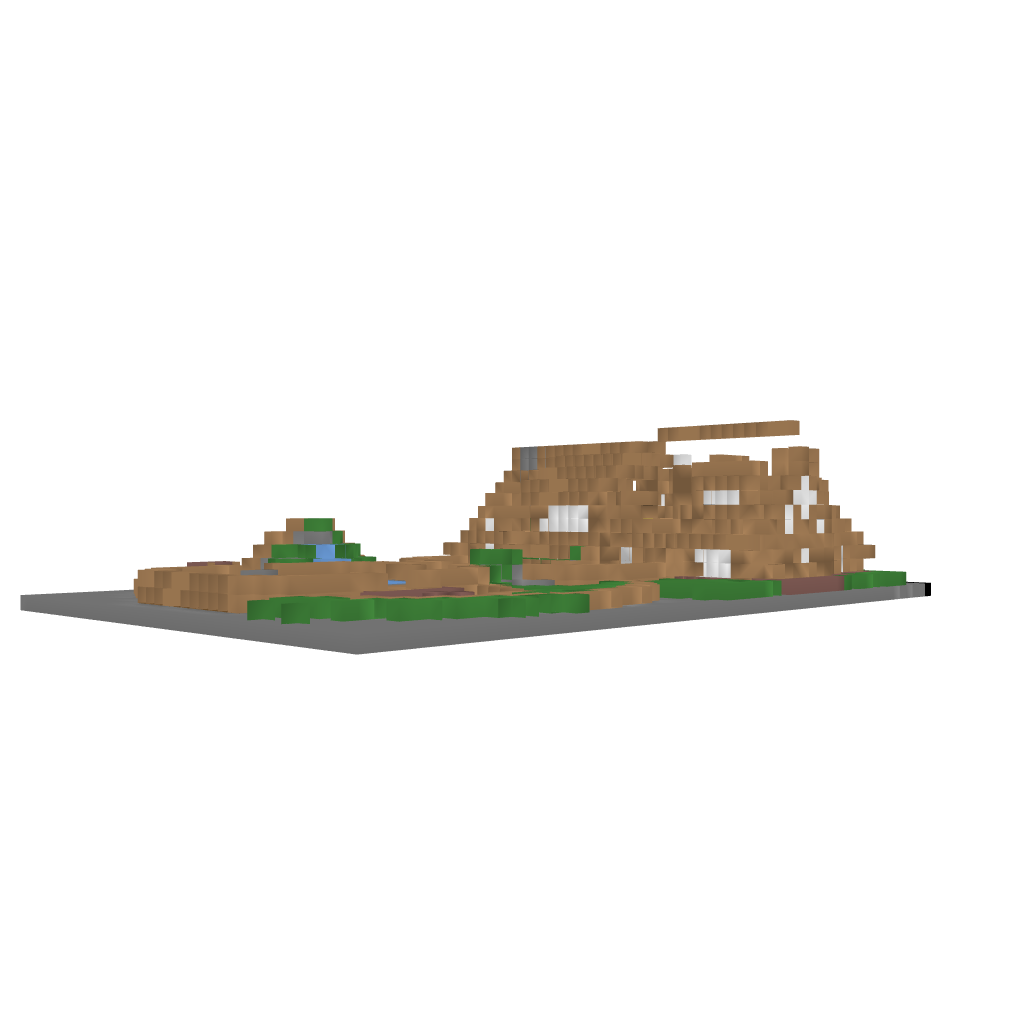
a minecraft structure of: Rustic Log Cabin bad low quality